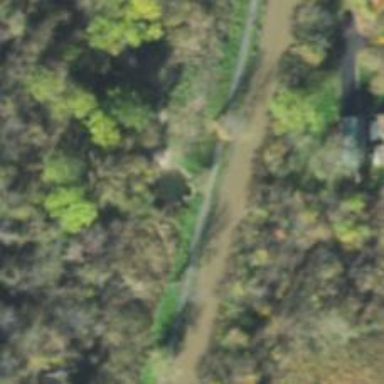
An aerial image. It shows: Culvert tunnel.